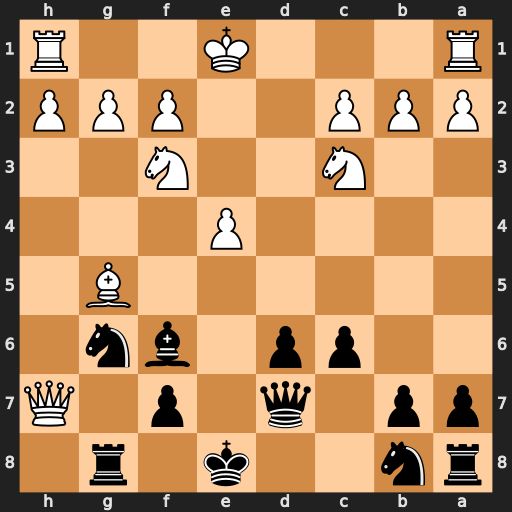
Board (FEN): rn2k1r1/pp1q1p1Q/2pp1bn1/6B1/4P3/2N2N2/PPP2PPP/R3K2R
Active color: b
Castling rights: KQq
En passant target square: -
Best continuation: Rh8 Qxh8+ Bxh8